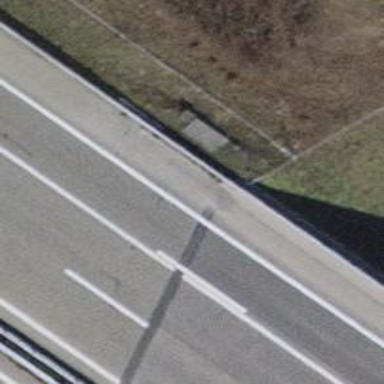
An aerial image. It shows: Asphalt surface bridge on motorway link.